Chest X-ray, AP view. Patient: 57 years old, sex M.
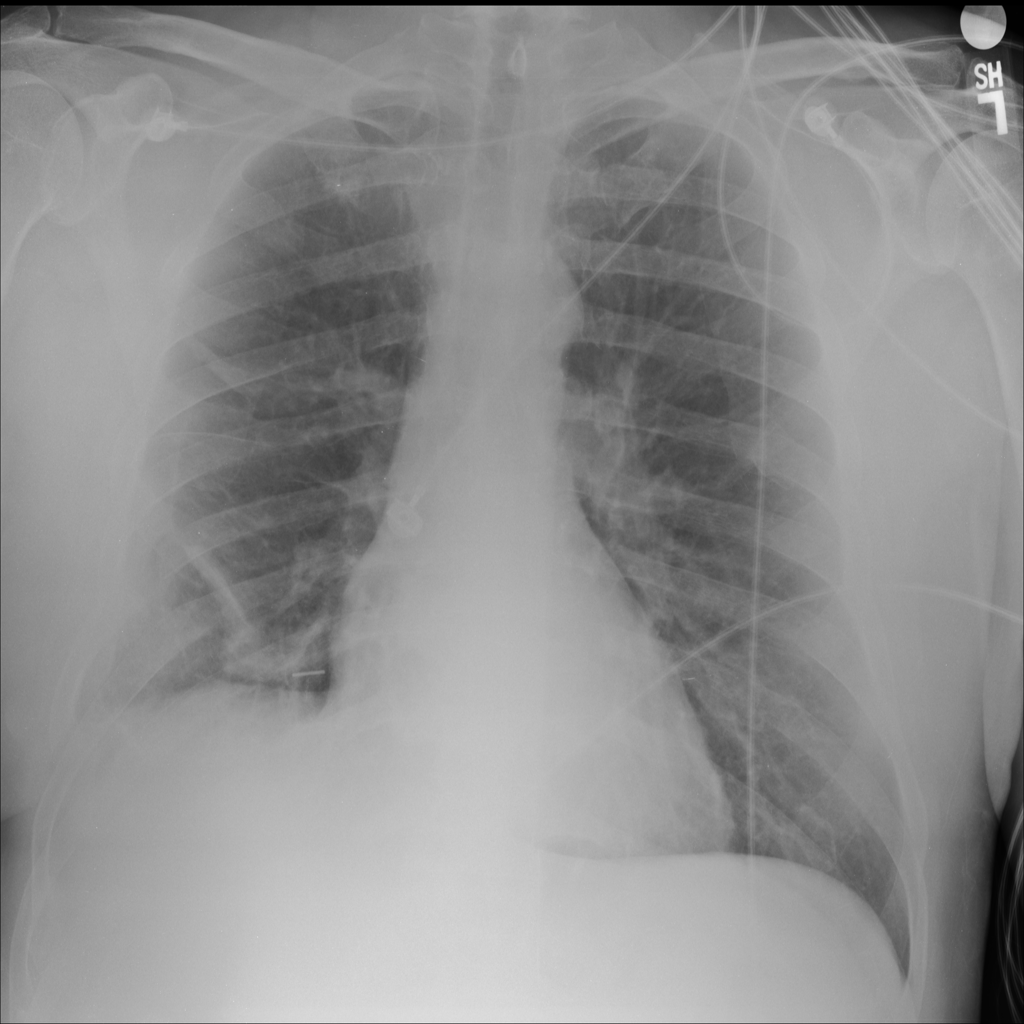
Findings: Mass, Pleural_Thickening